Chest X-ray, PA view. Patient: 33 years old, sex F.
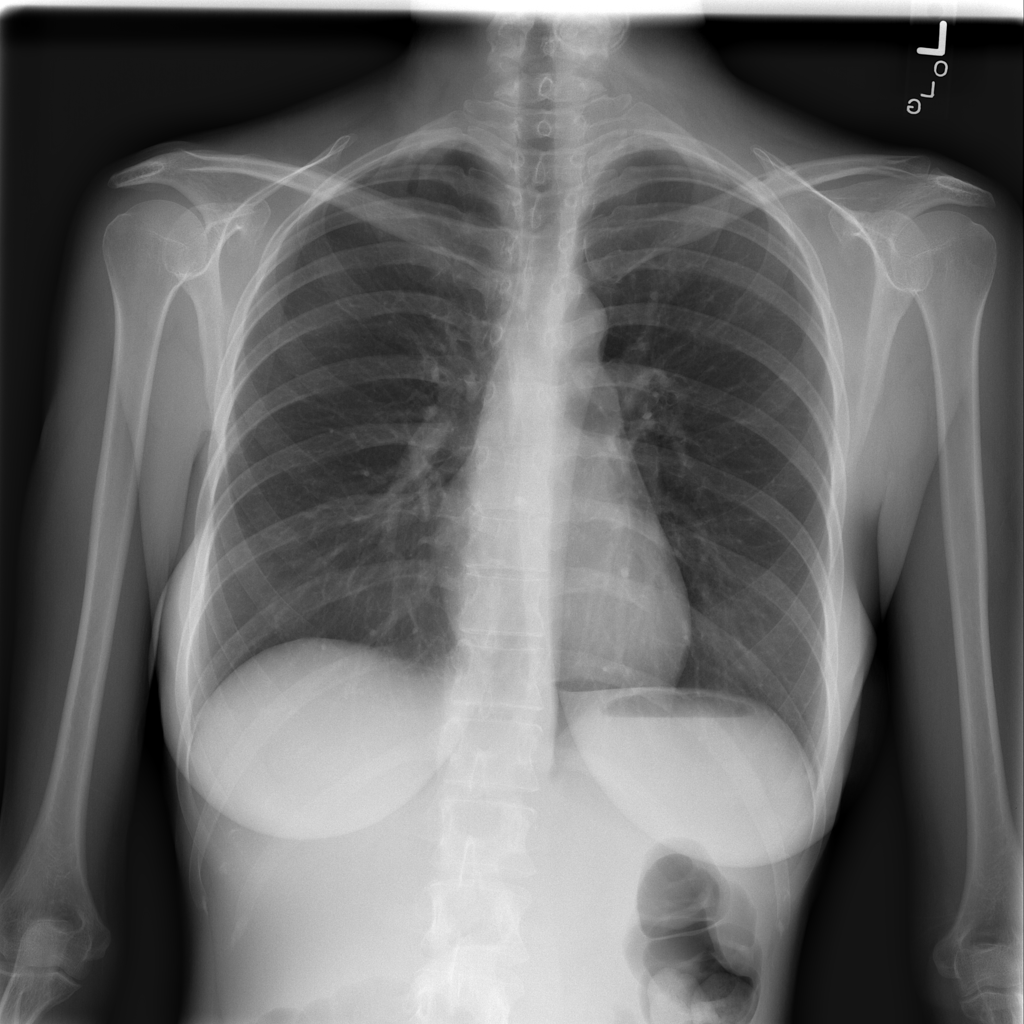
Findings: No Finding